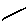
Label: line